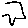
Label: hexagon